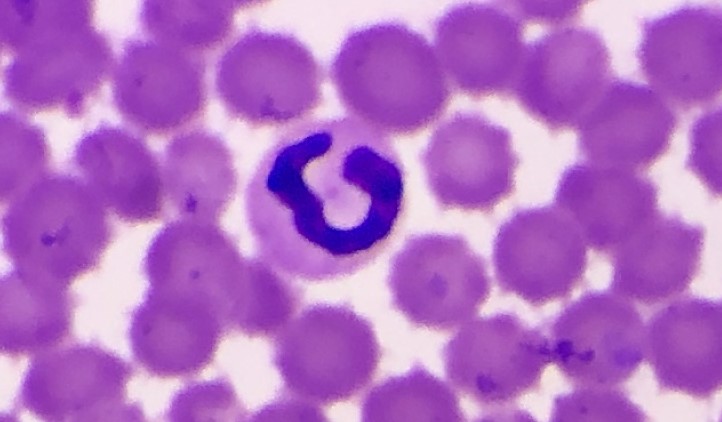
White blood cell type: Neutrophil